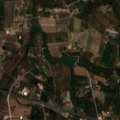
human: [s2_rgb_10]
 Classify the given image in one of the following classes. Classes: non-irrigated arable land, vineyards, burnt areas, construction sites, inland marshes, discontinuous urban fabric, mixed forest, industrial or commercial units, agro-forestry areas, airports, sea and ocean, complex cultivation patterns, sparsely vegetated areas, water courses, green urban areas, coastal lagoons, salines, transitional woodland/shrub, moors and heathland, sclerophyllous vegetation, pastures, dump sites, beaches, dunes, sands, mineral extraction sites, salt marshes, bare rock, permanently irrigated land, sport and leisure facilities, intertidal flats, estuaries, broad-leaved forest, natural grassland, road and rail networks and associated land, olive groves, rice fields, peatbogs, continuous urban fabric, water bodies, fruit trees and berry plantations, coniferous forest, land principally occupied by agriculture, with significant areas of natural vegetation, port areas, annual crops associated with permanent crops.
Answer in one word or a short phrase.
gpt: continuous urban fabric